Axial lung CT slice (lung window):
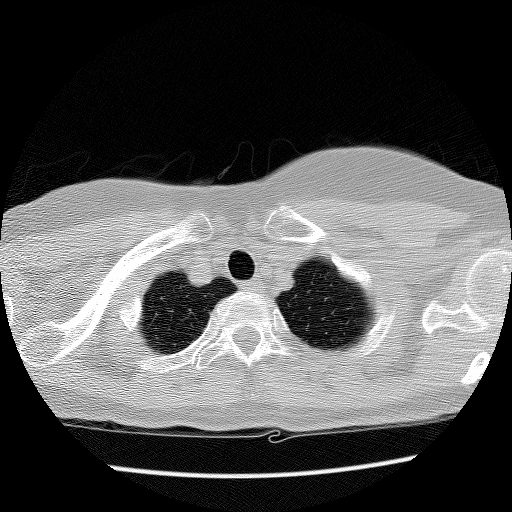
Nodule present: no